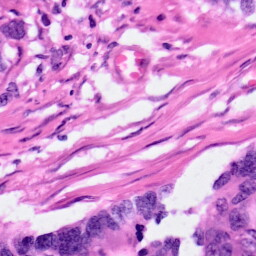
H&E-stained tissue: Pancreatic